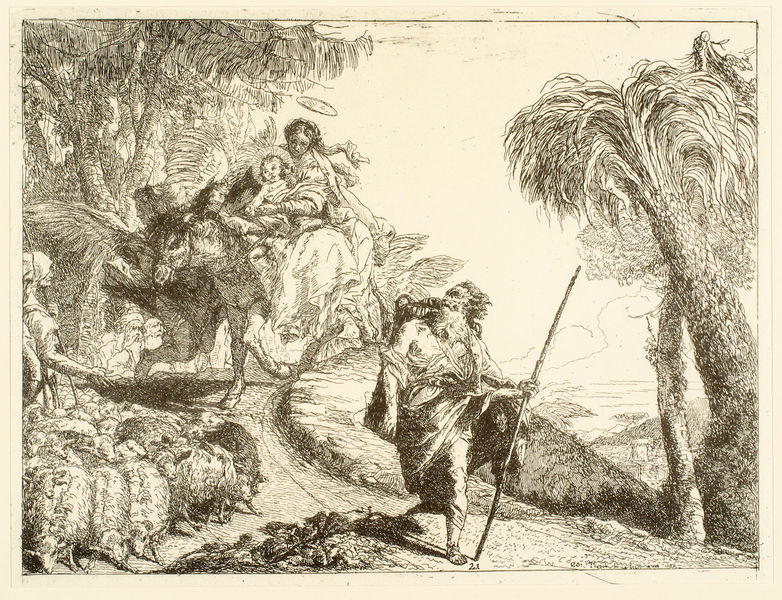
Titel: Die Flucht nach Ägypten
Künstler: Domenico Giovanni Tiepolo
Institution: Berlin, Kupferstichkabinett
Schlagwörter: baum, berg, flügel, himmel, mann, bäume, landschaft, frau, schwarz, weiss, zeichnung, weg, bart, hügel, gehen, kind, esel, pferd, stock, engel, stab, gepäck, kiepe, herde, palme, flucht, heiligenschein, jesus, wanderer, palmen, maria, auszug, schafe, hirte, josef, ägypten, pilger, fluch, zecihnung, glorien, geht, egepäck